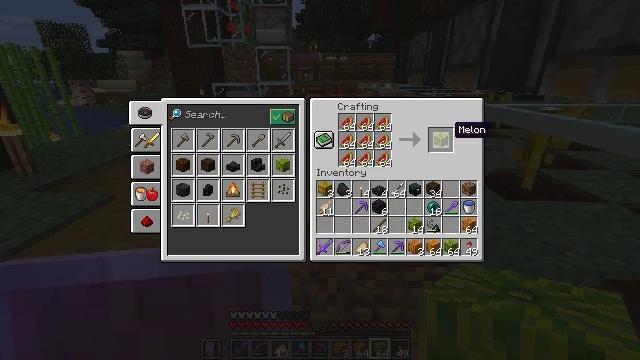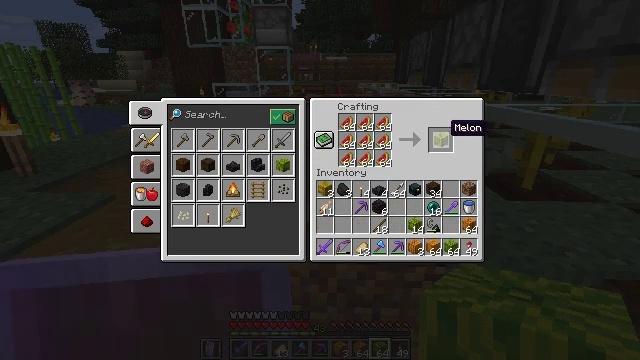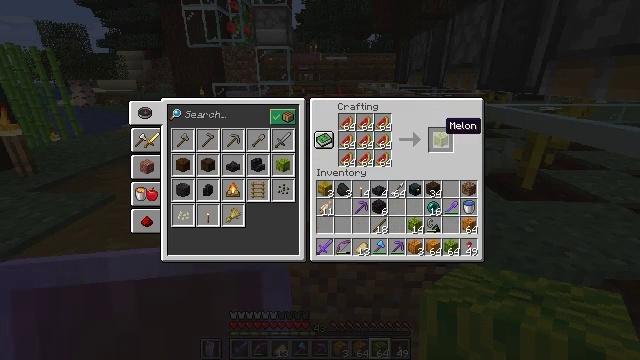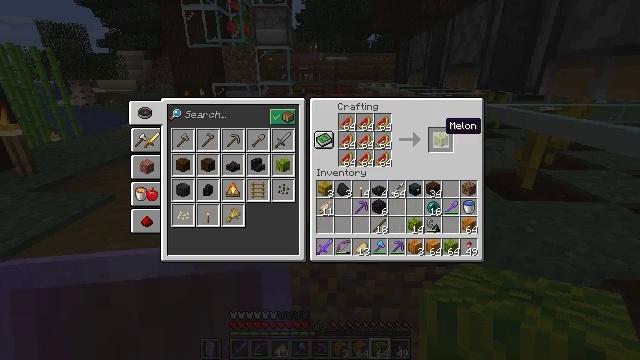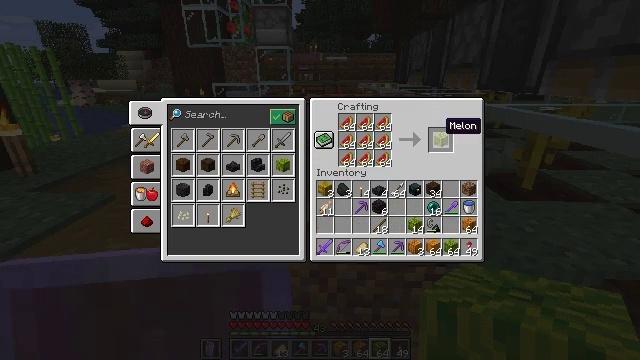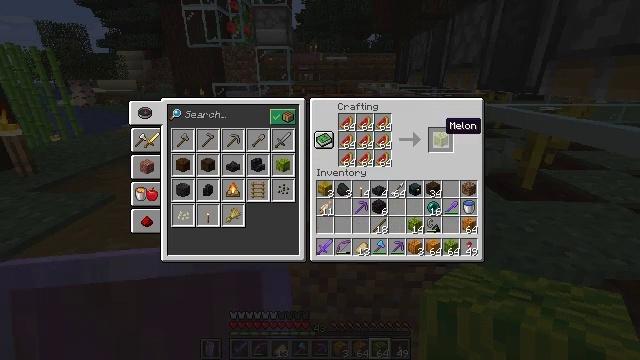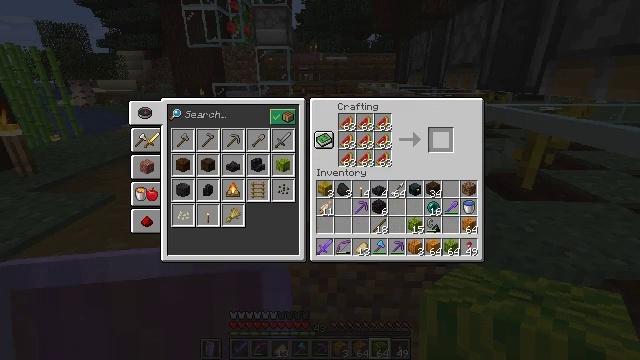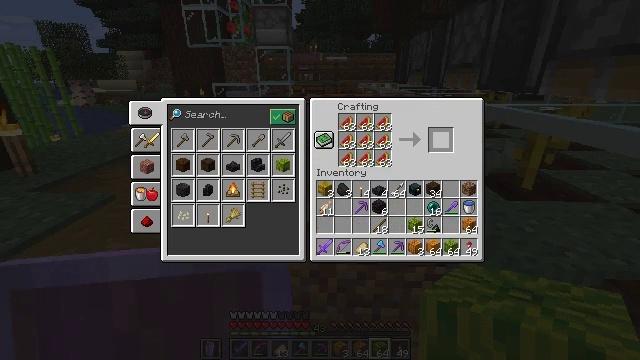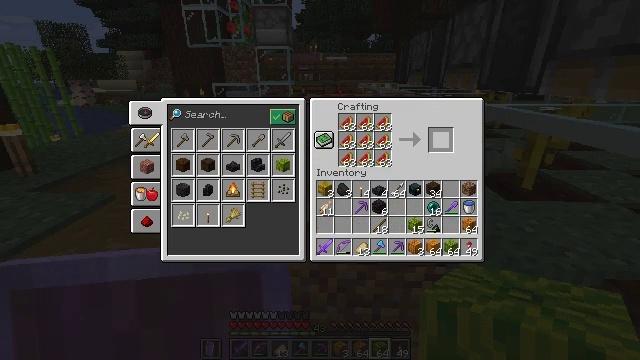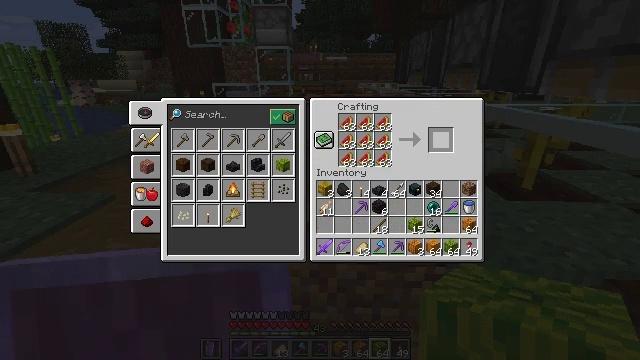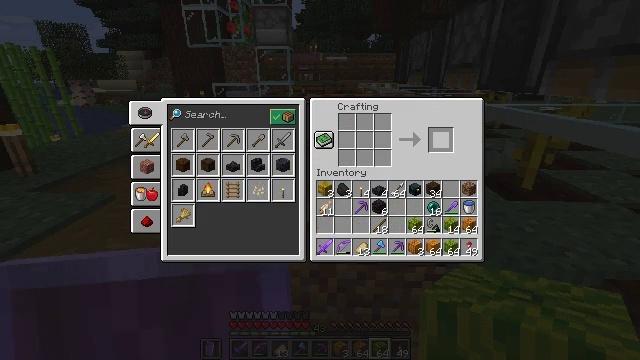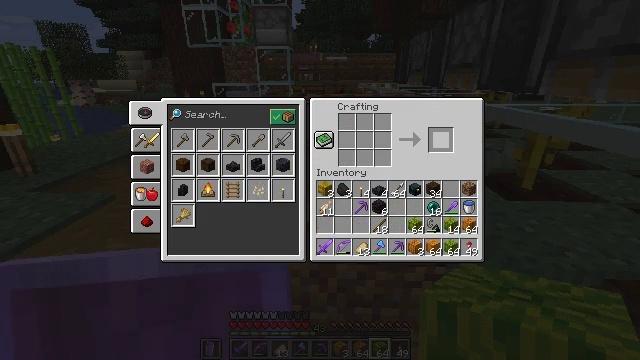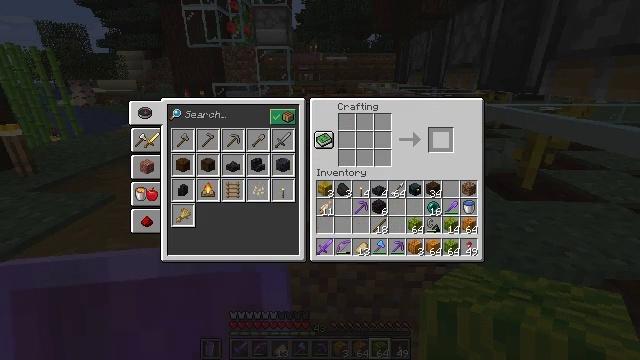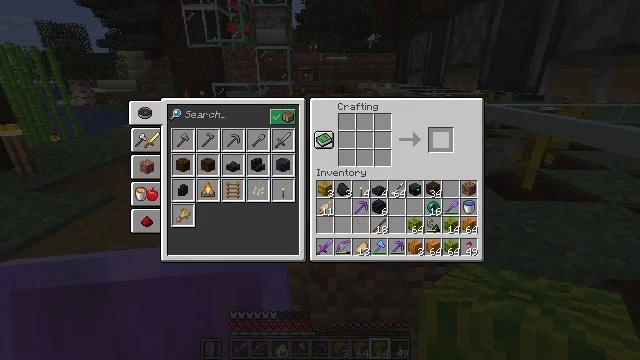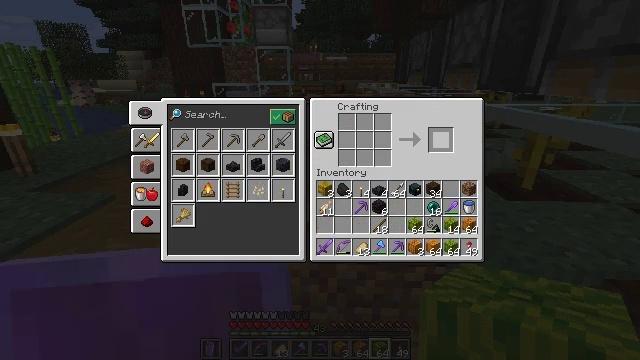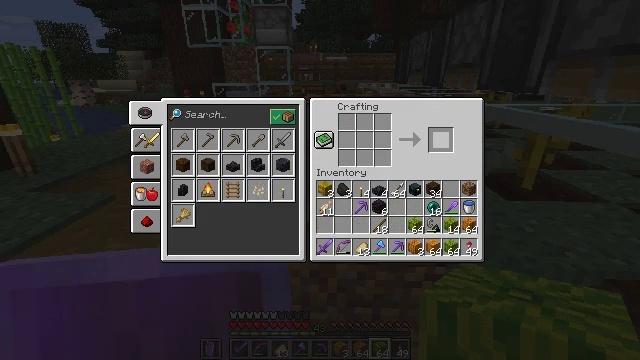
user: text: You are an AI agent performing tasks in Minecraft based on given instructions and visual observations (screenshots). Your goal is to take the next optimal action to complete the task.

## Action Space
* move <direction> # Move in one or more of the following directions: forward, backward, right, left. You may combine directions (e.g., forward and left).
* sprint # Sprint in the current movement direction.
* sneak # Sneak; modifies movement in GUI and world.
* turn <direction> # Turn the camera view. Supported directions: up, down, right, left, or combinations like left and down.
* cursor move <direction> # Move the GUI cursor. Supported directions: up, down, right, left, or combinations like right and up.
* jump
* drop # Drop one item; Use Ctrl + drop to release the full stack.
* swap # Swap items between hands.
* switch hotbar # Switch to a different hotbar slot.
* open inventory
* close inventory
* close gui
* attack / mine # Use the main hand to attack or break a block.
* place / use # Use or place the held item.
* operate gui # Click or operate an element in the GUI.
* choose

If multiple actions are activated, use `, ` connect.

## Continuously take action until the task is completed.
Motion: motion action
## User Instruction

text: Combine melon slices to craft a melon.
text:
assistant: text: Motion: sneak
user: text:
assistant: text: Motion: sneak
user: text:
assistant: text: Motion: sneak
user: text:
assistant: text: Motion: sneak
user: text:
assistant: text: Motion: sneak
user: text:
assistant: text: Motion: sneak, attack / mine
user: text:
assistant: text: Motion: sneak, attack / mine
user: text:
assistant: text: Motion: sneak, attack / mine
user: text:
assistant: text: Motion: sneak, attack / mine
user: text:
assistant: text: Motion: sneak, attack / mine
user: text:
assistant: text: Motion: sneak, attack / mine
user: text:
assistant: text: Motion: sneak, attack / mine
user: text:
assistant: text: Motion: sneak, attack / mine
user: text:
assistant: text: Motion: sneak, attack / mine
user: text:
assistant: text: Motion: sneak, attack / mine
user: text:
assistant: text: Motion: sneak, attack / mine
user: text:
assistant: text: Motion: sneak
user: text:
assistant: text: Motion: sneak
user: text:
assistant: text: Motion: no_op
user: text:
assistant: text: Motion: no_op
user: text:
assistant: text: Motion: no_op
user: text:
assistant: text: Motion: no_op
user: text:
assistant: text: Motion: turn right
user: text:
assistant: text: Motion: turn right and down
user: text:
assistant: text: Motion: turn right and down
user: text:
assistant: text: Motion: turn right and down
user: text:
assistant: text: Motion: turn right and down
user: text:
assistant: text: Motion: turn right and down
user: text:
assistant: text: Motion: turn right
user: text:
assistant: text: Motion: no_op